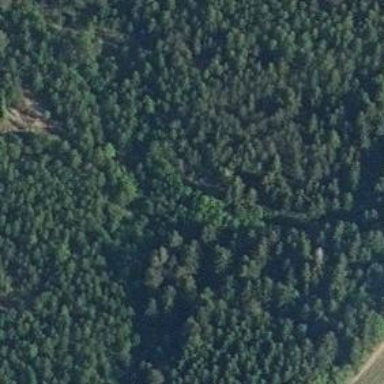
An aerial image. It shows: Cliff in nature.